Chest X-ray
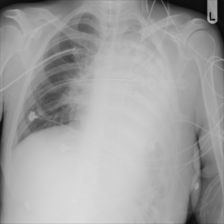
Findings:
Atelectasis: negative
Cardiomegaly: negative
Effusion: negative
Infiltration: negative
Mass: negative
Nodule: negative
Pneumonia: negative
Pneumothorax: negative
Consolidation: negative
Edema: negative
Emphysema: negative
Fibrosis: positive
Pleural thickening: negative
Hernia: negative